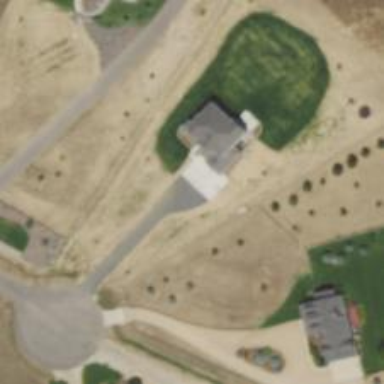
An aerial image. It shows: Driveway leading to service road.